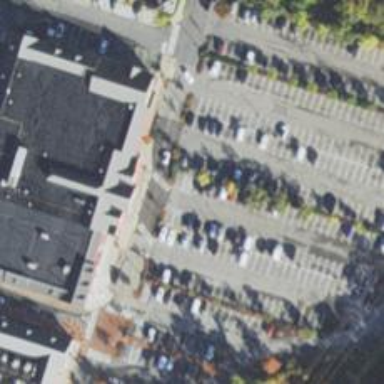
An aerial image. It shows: Parking space.